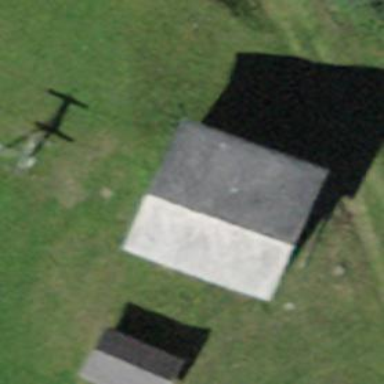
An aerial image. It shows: Simple house.